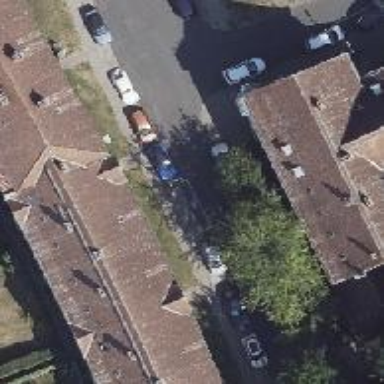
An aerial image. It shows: Parking area with vehicles half on the kerb.